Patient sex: F
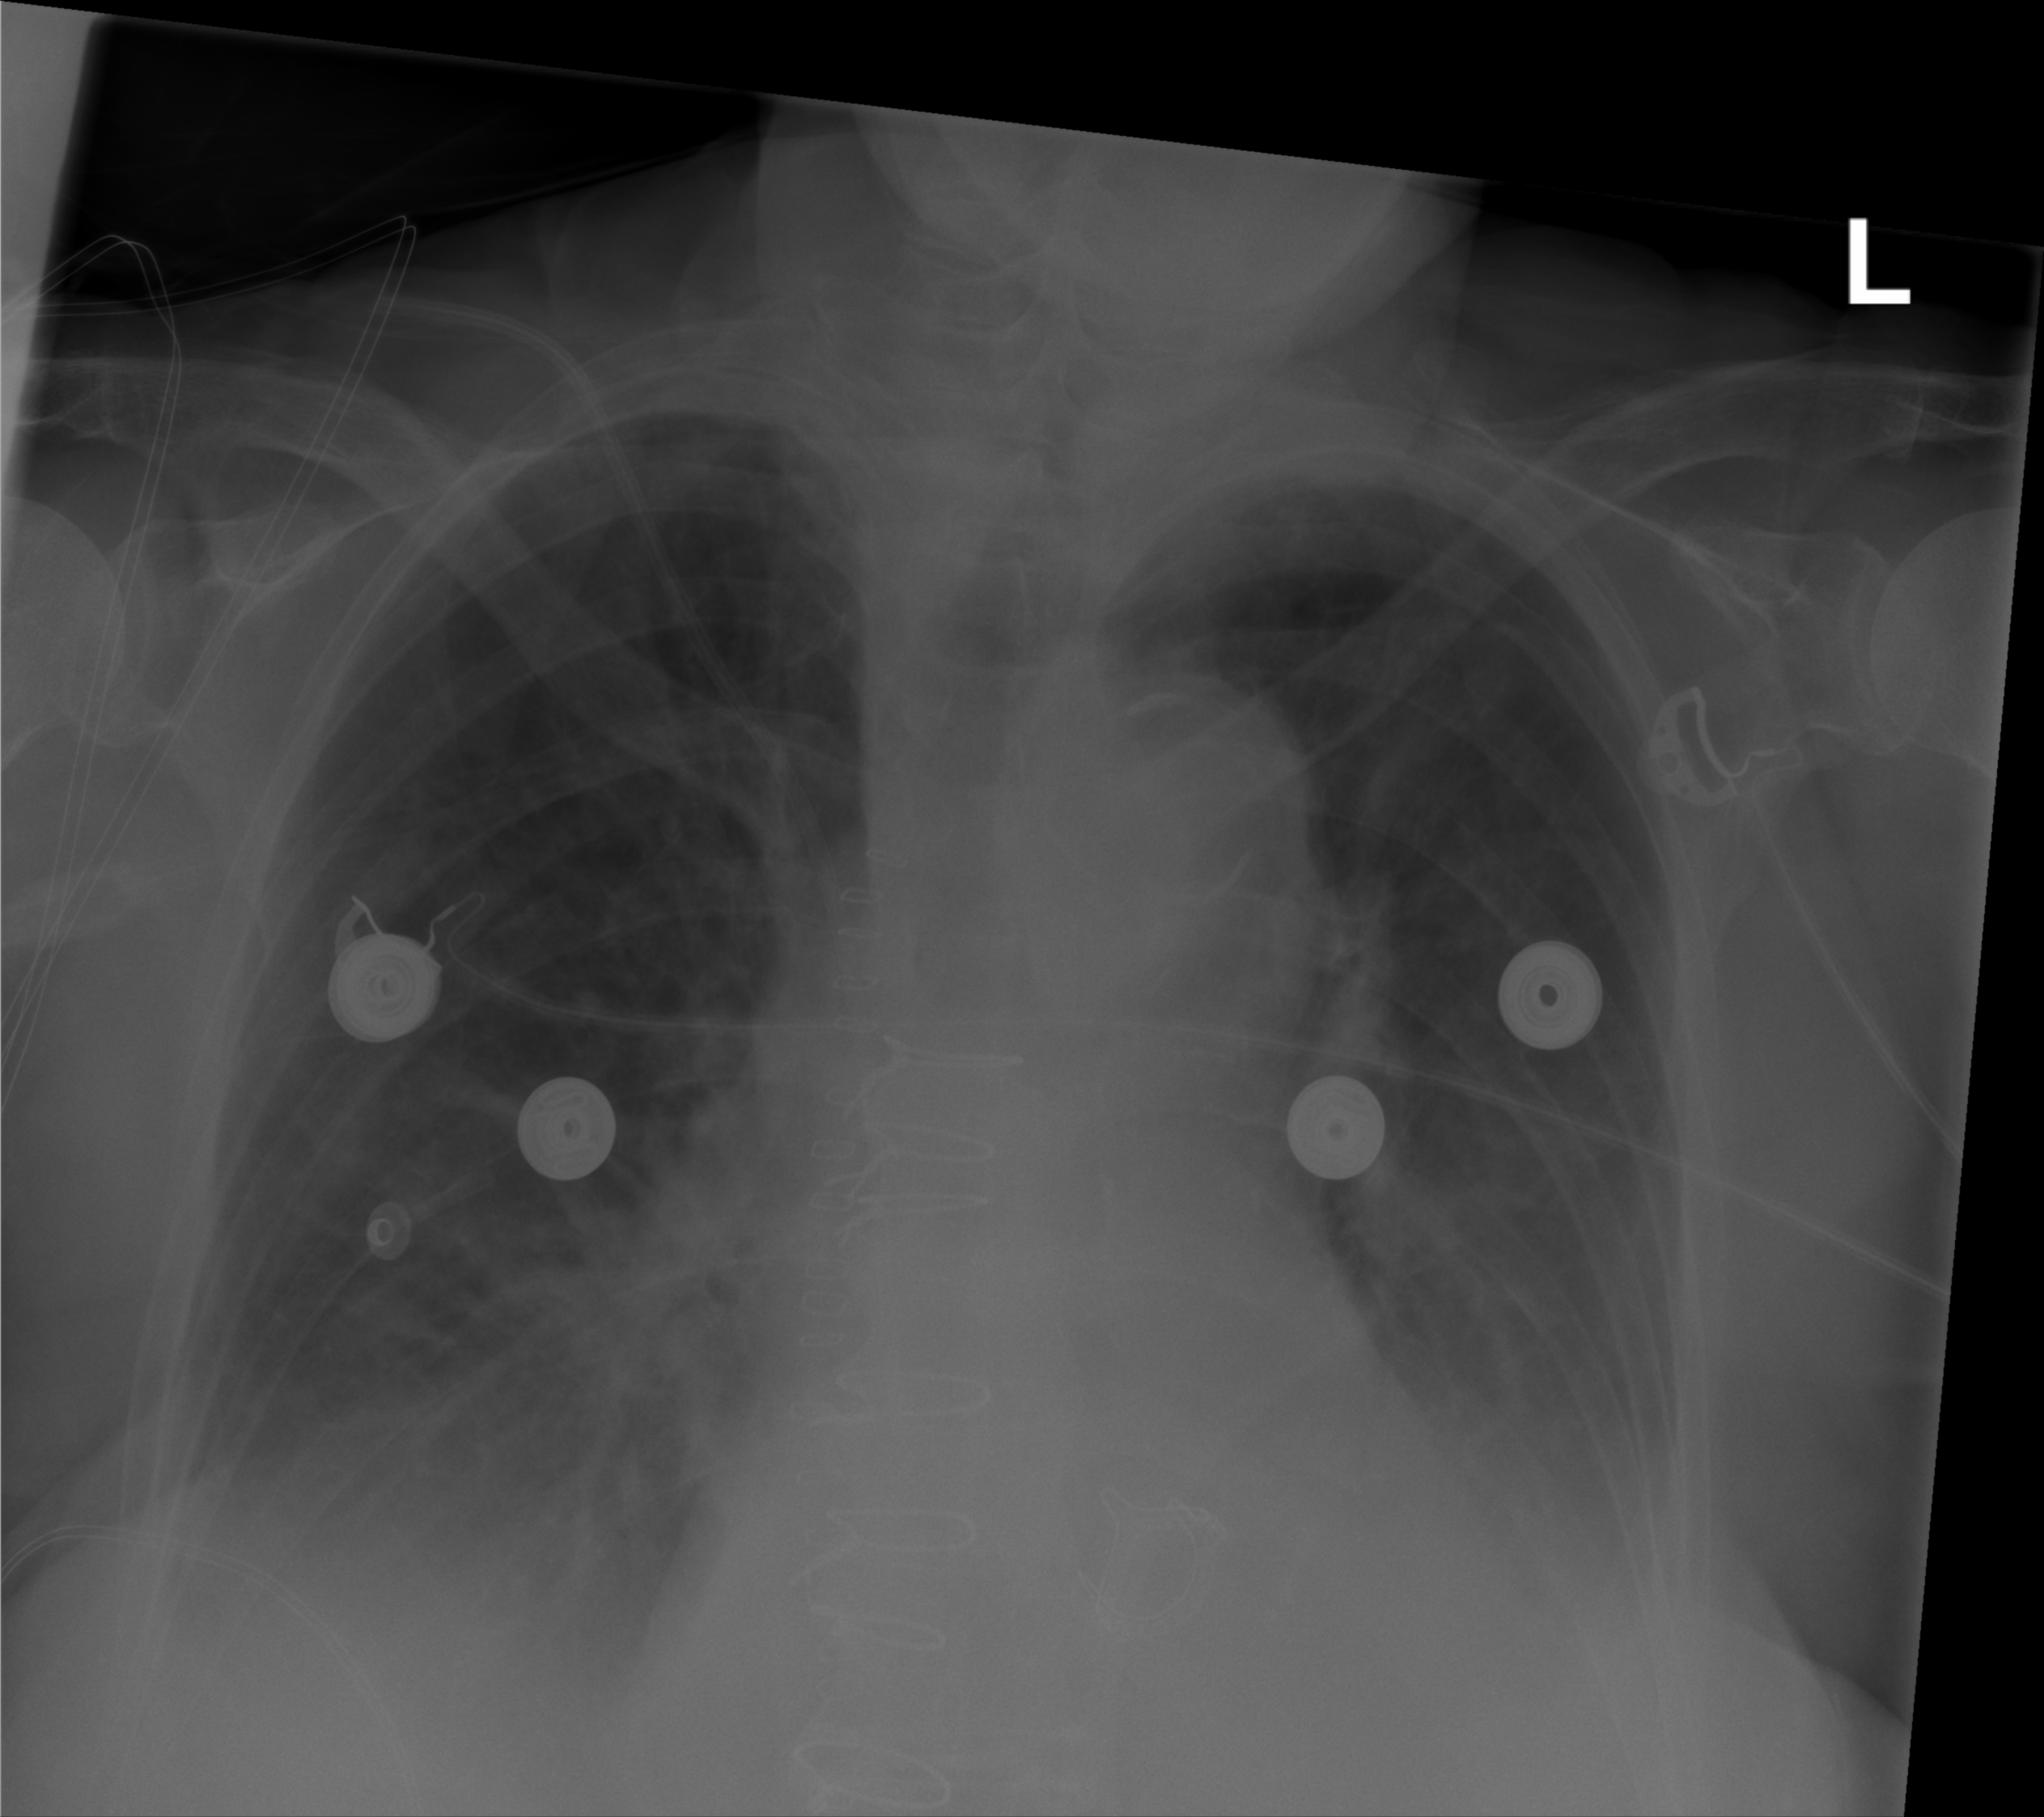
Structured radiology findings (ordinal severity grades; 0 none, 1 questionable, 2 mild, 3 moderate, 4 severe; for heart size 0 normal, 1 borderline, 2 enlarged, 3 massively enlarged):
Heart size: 0
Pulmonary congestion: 0
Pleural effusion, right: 2
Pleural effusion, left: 2
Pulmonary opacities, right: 1
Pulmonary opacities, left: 0
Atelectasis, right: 2
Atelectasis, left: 0